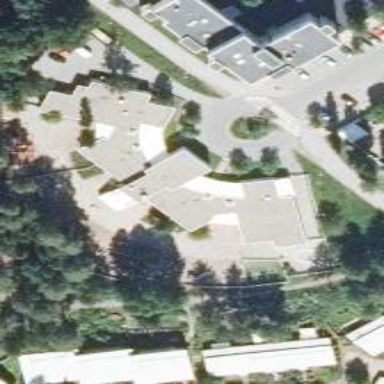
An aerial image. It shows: Kindergarten.